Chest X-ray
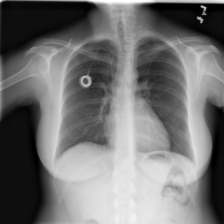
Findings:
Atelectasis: positive
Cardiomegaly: negative
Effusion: negative
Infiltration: negative
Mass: negative
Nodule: negative
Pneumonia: negative
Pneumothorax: negative
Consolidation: negative
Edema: negative
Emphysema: negative
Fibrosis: negative
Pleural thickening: negative
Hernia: negative